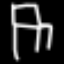
Label: chair